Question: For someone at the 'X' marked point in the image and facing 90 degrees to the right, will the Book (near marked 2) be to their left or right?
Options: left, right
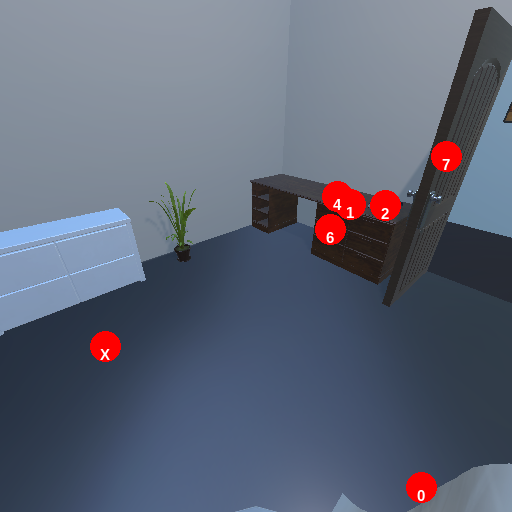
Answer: left